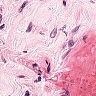
Metastatic tissue present: no